Question: This <URL> adds 'document tabs' into Microsoft Word, I wonder how it's done? As we know, according to Word's 'Object Model' API, , how can that addin put multiple Word document windows into the same parent window and use tabs to switch among them?
Attached this screenshot to illustrate how that addin works:

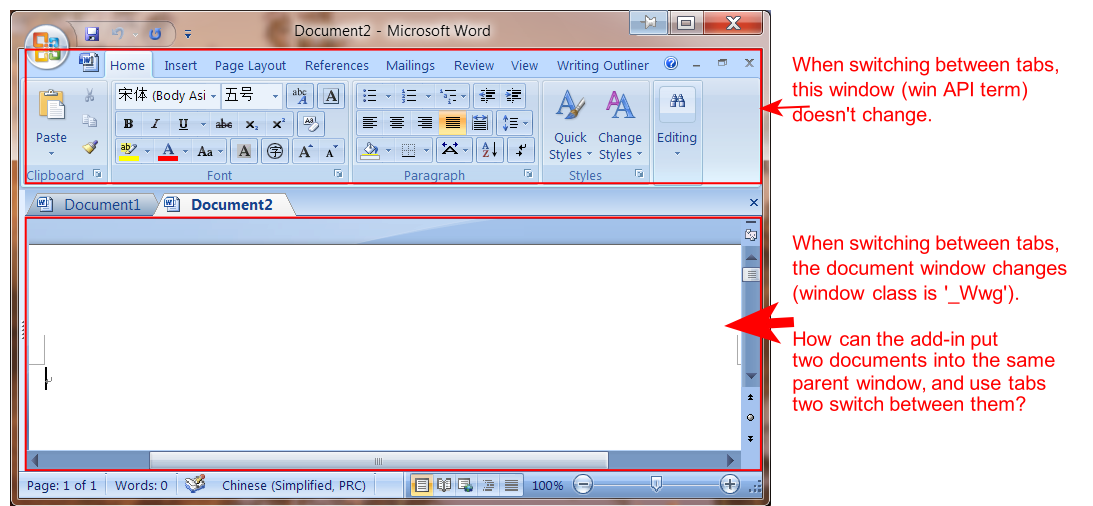
Answer: No idea how that addin does it specifically, but If I had to guess, i'd say they were putting word into MDI mode, creating the tabs on they're addin ui and then managing the visibility of individual doc windows when you click on the tabs.
You can put Word into MDI mode by unchecking the "Show all windows in the task bar" option.